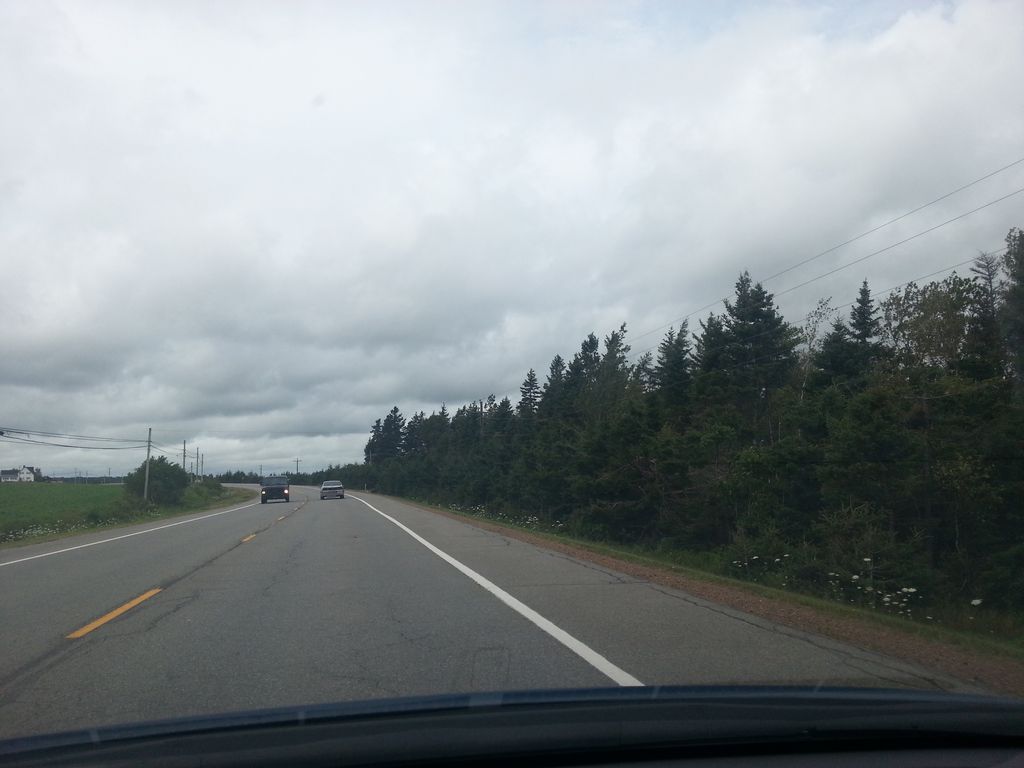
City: charlottetown